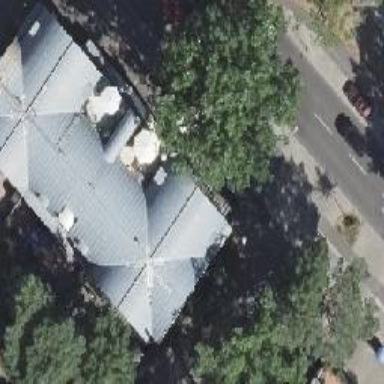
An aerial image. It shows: Restaurant.